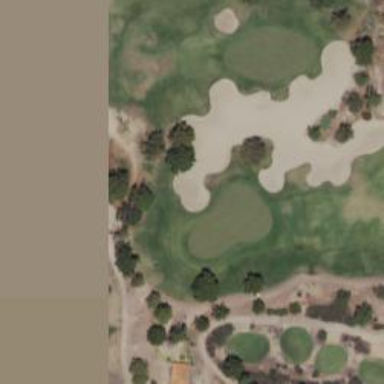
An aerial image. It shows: Golf hole.